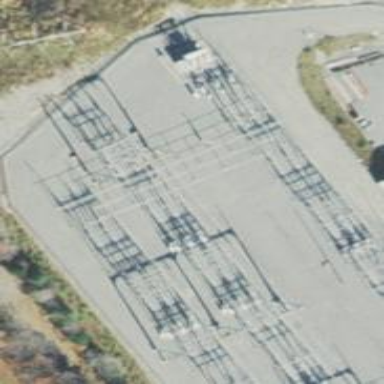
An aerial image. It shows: Switch for power supply.